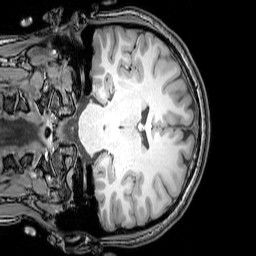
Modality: T1w
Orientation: coronal
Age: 24
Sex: female
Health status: healthy
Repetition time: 0.081 s
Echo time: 0.037 s